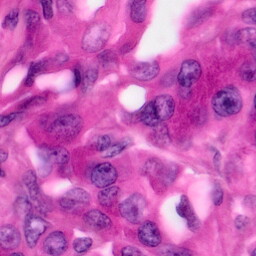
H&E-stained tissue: Pancreatic